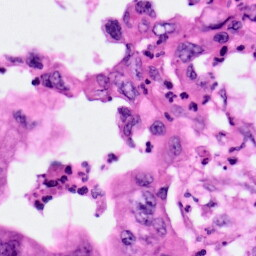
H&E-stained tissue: Pancreatic